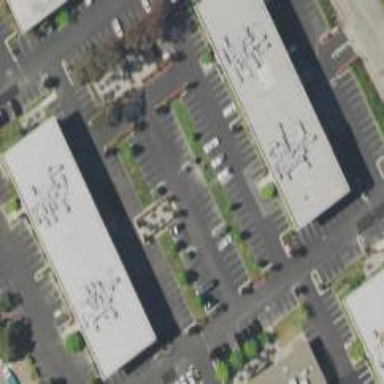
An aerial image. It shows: Commercial building.